Question: From reading the Facebook documentation on access tokens, the maximum lifetime is 60 days. However, I tested the one below I got through a TEST application of my real application and it says 'Never', meaning it doesnt expire. Is that correct? Shouldnt it have an expiration date? This token gives permission from the user to post to a Facebook page through an application. This application hasnt been approved yet for the new verification process.

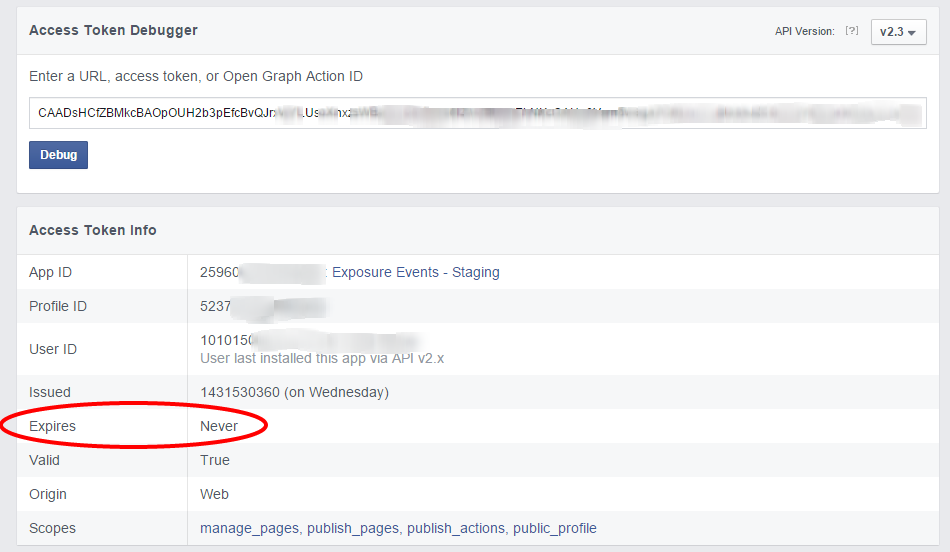
Answer: That's an Extended Page Token, they are valid forever. See the "Profile ID", that's the ID of a Page. What you mean is an Extended User Token, those are only valid for 60 days.
More information:
- <URL>